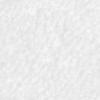
Label: no_change